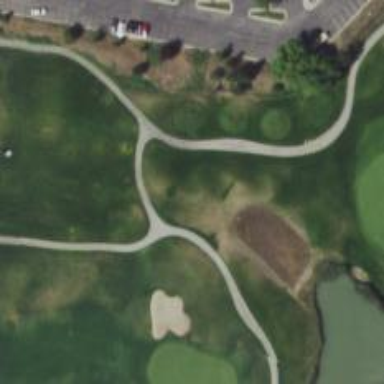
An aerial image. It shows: Service road used as golf cart path.